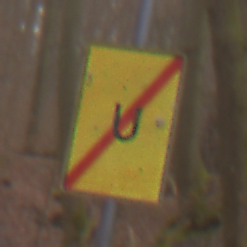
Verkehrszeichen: EndeUmleitung
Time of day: Midday
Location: Outdoor (Nature)
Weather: Overcast
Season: Autumn
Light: Natural